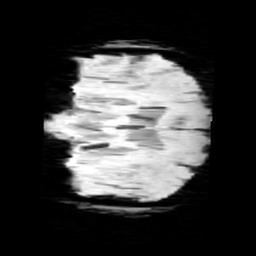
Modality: minIP
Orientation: coronal
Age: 11
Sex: male
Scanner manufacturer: siemens
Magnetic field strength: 3 T
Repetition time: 0.027 s
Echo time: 0.02 s